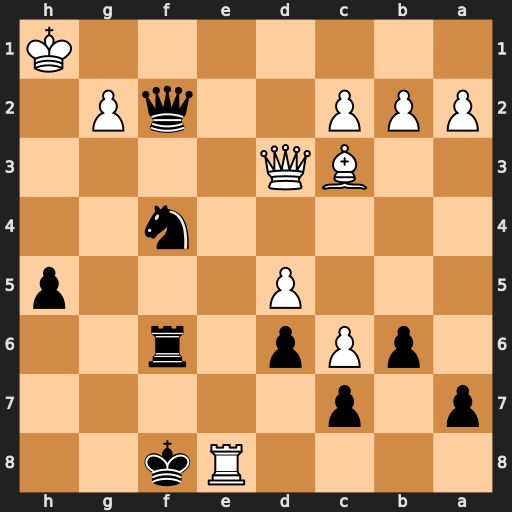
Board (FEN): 4Rk2/p1p5/1pPp1r2/3P3p/5n2/2BQ4/PPP2qP1/7K
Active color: b
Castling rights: -
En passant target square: -
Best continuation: Kxe8 Qe4+ Re6 dxe6 Qh4+ Kg1 Nh3+